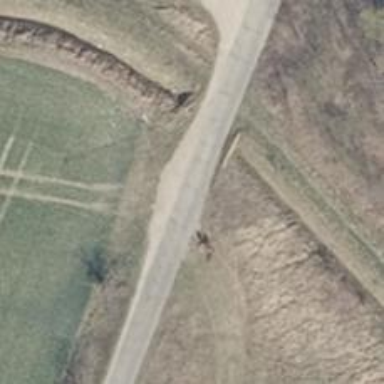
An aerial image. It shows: Passing place on the road.